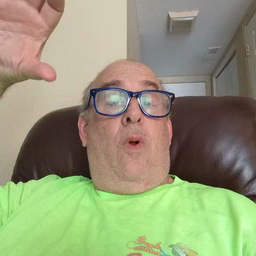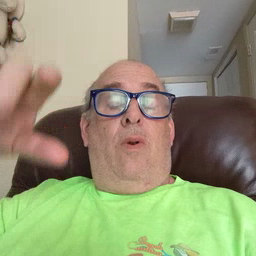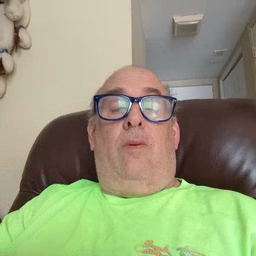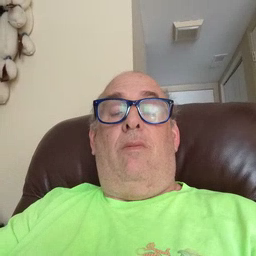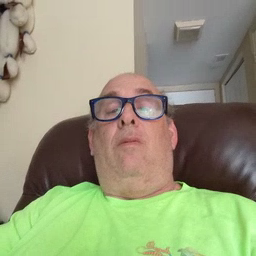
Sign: moon